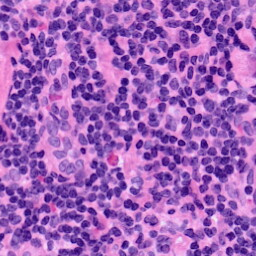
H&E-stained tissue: LymphNode